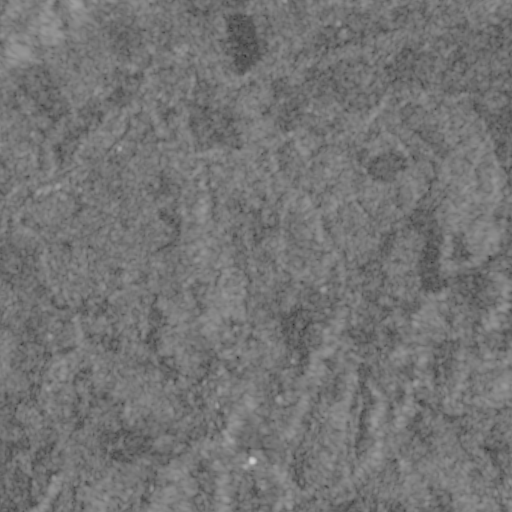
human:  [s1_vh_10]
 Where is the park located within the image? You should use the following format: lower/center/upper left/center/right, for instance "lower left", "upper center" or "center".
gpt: The park is located in the lower center of the image.
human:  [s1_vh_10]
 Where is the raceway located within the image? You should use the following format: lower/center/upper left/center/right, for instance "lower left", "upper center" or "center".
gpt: The raceway is located in the lower center of the image.
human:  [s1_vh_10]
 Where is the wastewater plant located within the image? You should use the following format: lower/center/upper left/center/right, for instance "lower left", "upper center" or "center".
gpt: The wastewater plant is located in the lower center of the image.
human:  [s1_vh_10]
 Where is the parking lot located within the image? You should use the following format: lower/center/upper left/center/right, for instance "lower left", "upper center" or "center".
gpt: There is no parking lot in the image.

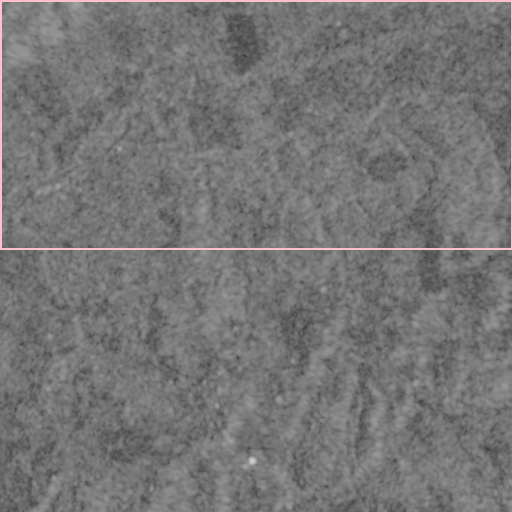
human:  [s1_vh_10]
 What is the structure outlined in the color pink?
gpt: The structure outlined in pink is a crop field.
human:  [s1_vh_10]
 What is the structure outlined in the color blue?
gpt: There is no blue outline.